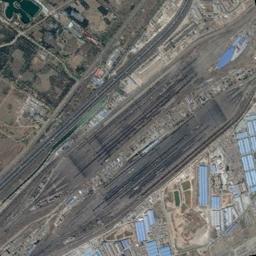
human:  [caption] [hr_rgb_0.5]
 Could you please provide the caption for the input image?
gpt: Many buildings are beside the railway station .

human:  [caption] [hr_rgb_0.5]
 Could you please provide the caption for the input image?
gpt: The railway station has lots of railways and some trains .

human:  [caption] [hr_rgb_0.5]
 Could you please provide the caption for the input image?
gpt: The railway station is next to some buildings and trees .

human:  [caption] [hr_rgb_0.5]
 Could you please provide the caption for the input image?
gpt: There is a large, Well-equipped railway station in the city .

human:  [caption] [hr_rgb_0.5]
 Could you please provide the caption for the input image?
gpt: There are some blue buildings and bare land beside the railway station .